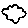
Label: cloud